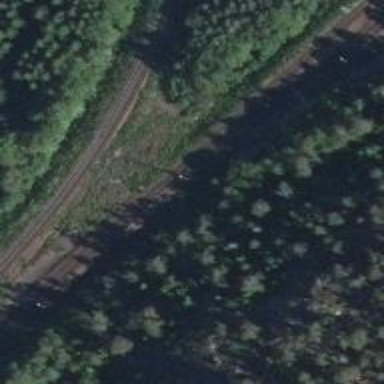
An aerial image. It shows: Continuous rail for railway.